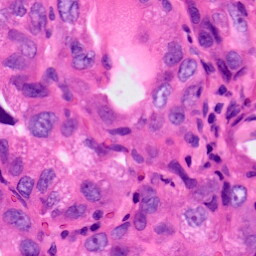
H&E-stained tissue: Lung